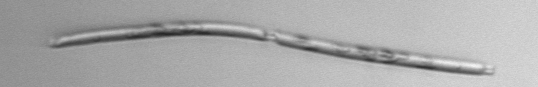
Label: Eucampia_morphytype1